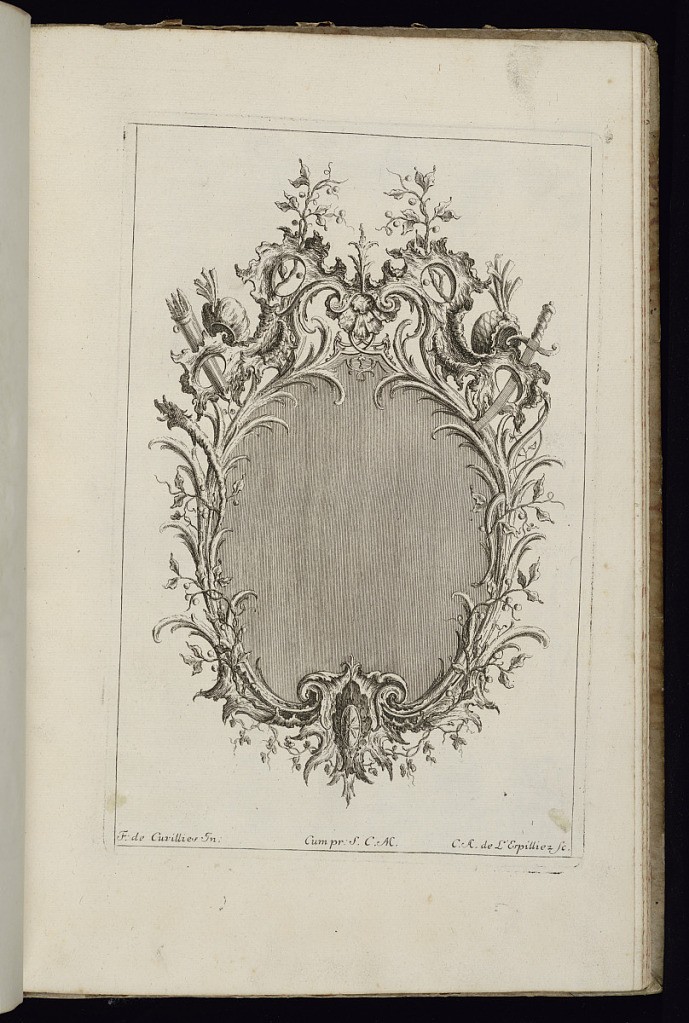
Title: Frame with Rocaille Cartouche, Laurel Branches, and Turkish Bonnets
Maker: François de Cuvilliés the Elder, Belgian, 1695 - 1768
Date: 1740–68
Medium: Etching and engraving on paper
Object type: Bound print
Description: Upright frame design for a mirror or painting, topped by two rocaille cartouches, laurel branches, and Turkish bonnets. Weapons and vegetal ornamentation complete the decorative scheme.